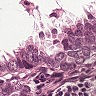
Metastatic tissue present: yes